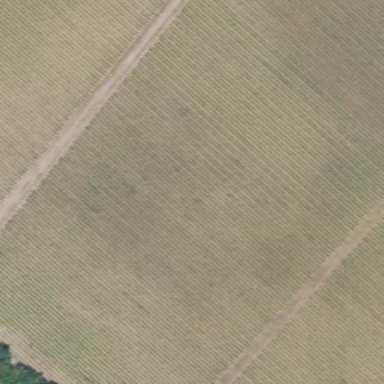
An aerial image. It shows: Vineyard where grapes are grown.